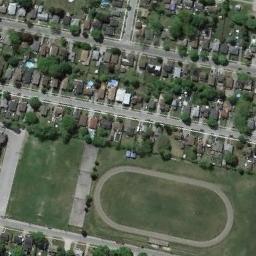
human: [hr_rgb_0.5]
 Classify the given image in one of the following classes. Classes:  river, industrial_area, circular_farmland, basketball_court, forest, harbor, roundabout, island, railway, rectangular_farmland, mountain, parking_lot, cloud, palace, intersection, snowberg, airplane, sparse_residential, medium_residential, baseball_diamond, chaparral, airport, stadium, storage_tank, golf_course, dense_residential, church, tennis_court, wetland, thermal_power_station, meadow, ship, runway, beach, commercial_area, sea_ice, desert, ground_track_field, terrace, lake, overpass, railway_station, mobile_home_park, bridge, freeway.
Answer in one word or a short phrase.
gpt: ground_track_field